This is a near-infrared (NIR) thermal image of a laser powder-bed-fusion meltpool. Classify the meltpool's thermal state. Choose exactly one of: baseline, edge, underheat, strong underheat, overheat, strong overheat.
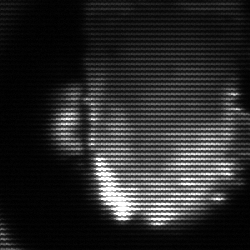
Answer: baseline